Question: I have two issues:
1. I can not export .apk file
2. I can not understand why there is an error (see below), although the project is being compile and run on the server
<URL>

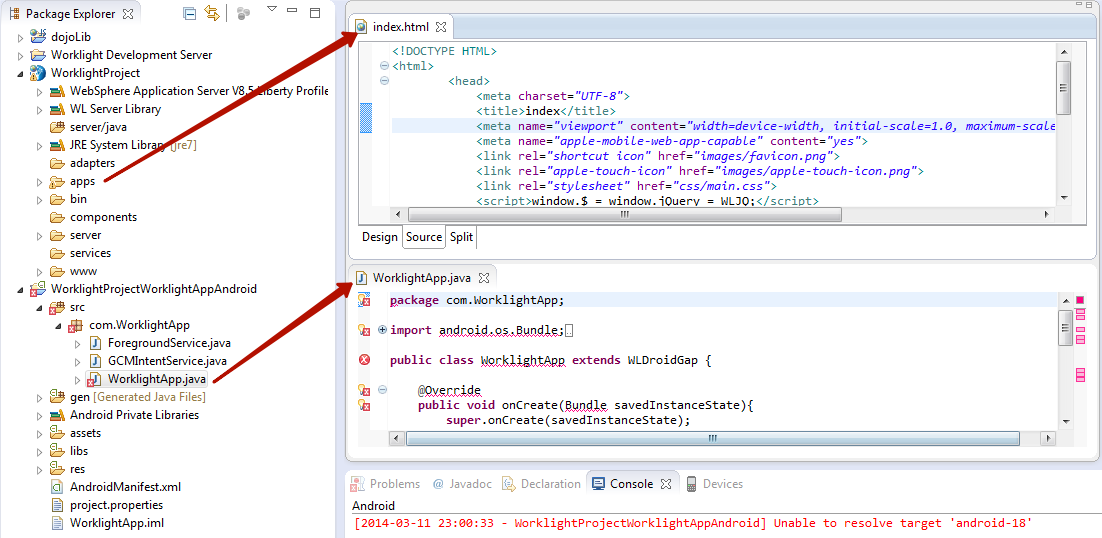
Answer: Worklight does not export the generated Android project to an .apk. For this you need to use the ADT plug-in provided by Google (which I see you already have installed).
Exporting an .apk comes in two flavors: debug mode and production mode.
To understand this concept, review the following documentation by Google:
- <URL>
The general steps are:
1. Right-click on the generated Android project
2. Choose Android Tools > Export Signed Application Package or Export Unsigned Application Package.
3. Follow the wizard
This error as well, is not related to the generation of the Android project by Worklight. This error means that you are building the application with a certain API Level (in this case 18), but this API Level is not installed in your Android SDK.
Review the following documentation by Google:
- <URL>
To fix the error:
1. Open the Android SDK and select the appropriate API Level to install.
2. Right-click the generated Android project > Properties > Android > Target Platform
3. Change to API Level 18